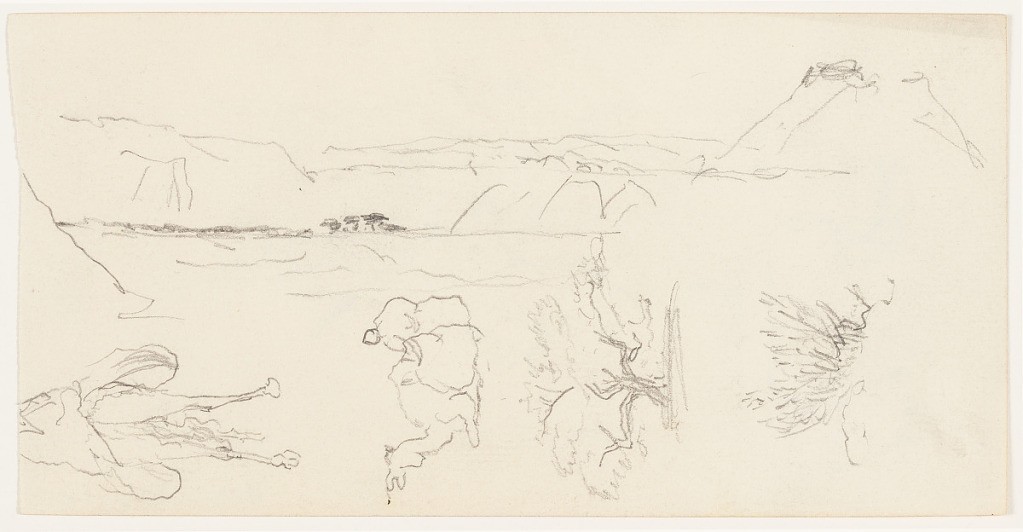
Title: Mixed Sketches, Palestine or Syria (Israel or Jordan)
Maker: Frederic Edwin Church, American, 1826–1900
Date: February or March 1868
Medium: Graphite on white wove paper; verso: graphite
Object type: Drawing
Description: Mixed sketches showing a rugged landscape, two plants, and two views of a camel with its rider in present-day Israel or Jordan. Along upper portion, a sketch of a landscape with several bluffs and prominences surrounding a river basin with vegetation is visible. Along lower portion and oppositely oriented, two botanical studies of a tree and a bush are included at right. In lower left, two views of a camel standing and sitting with its rider are visible, shown from behind.

Verso: Landscape sketch of a rugged valley with mountains extending to the horizon, and two sketches of a camel's head, viewed from behind, are visible at left and oppositely oriented.